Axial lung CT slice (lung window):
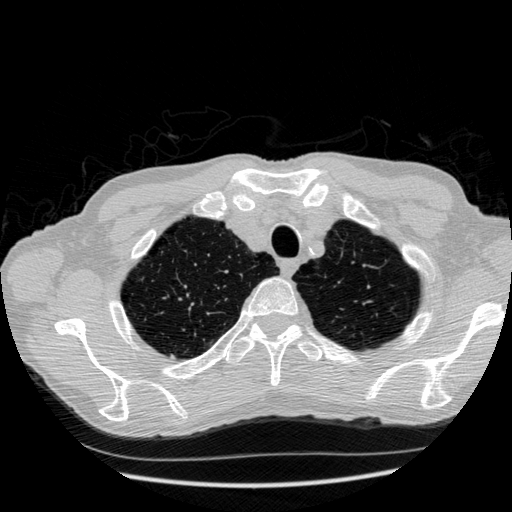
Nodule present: no